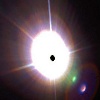
Label: sunburn